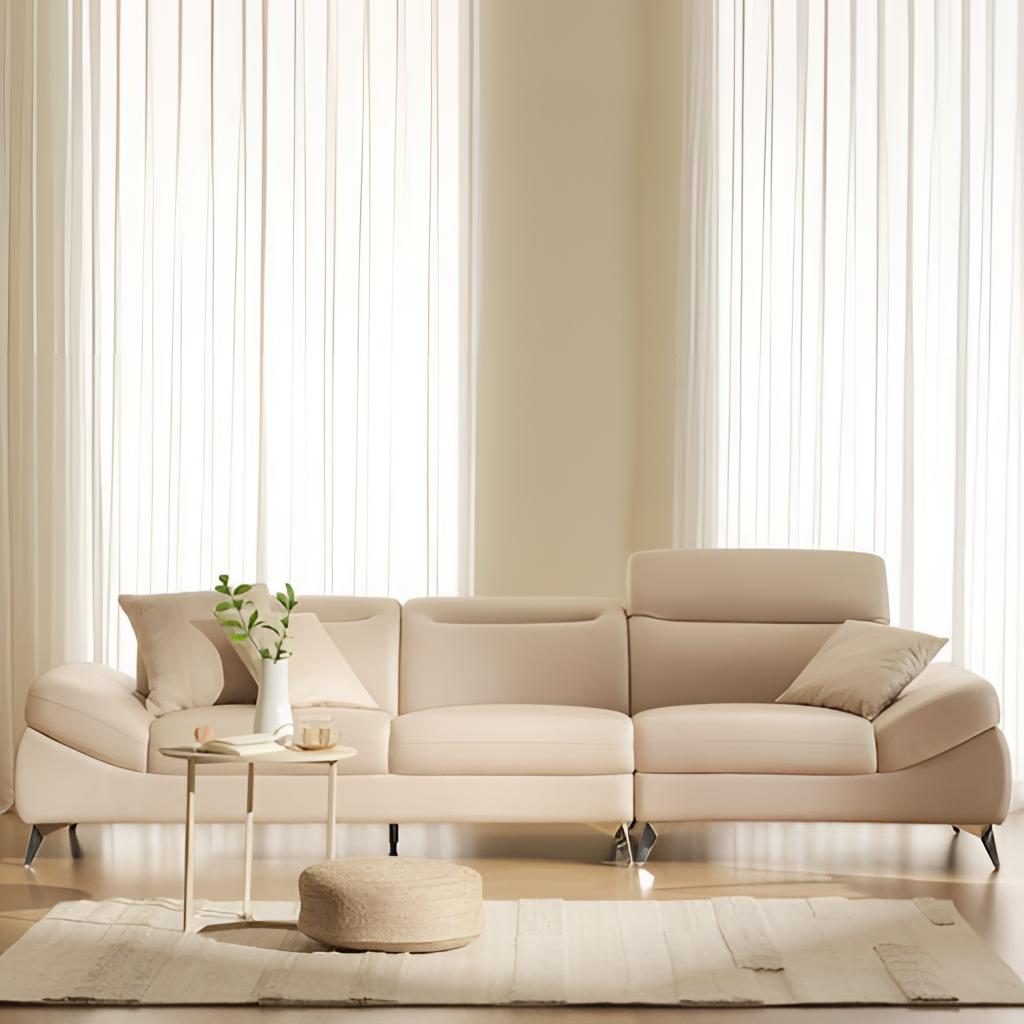
leather sectional sofa, living room, modern, wood flooring, with plank pattern, cream fabric wallpaper, with solid pattern